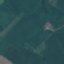
Label: Pasture